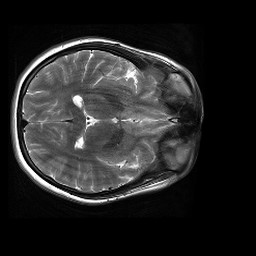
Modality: T2w
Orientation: axial
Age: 21
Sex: female
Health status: healthy
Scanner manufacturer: siemens
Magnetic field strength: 3 T
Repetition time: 4.01 s
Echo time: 0.116 s